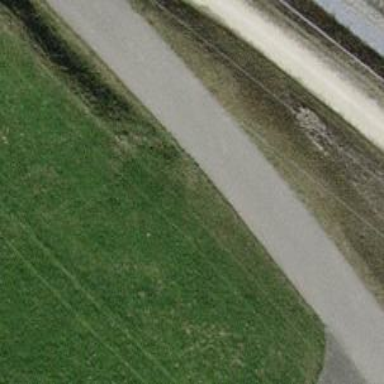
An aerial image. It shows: Asphalt track with grade1 quality. It is designed for agricultural vehicles.